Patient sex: M
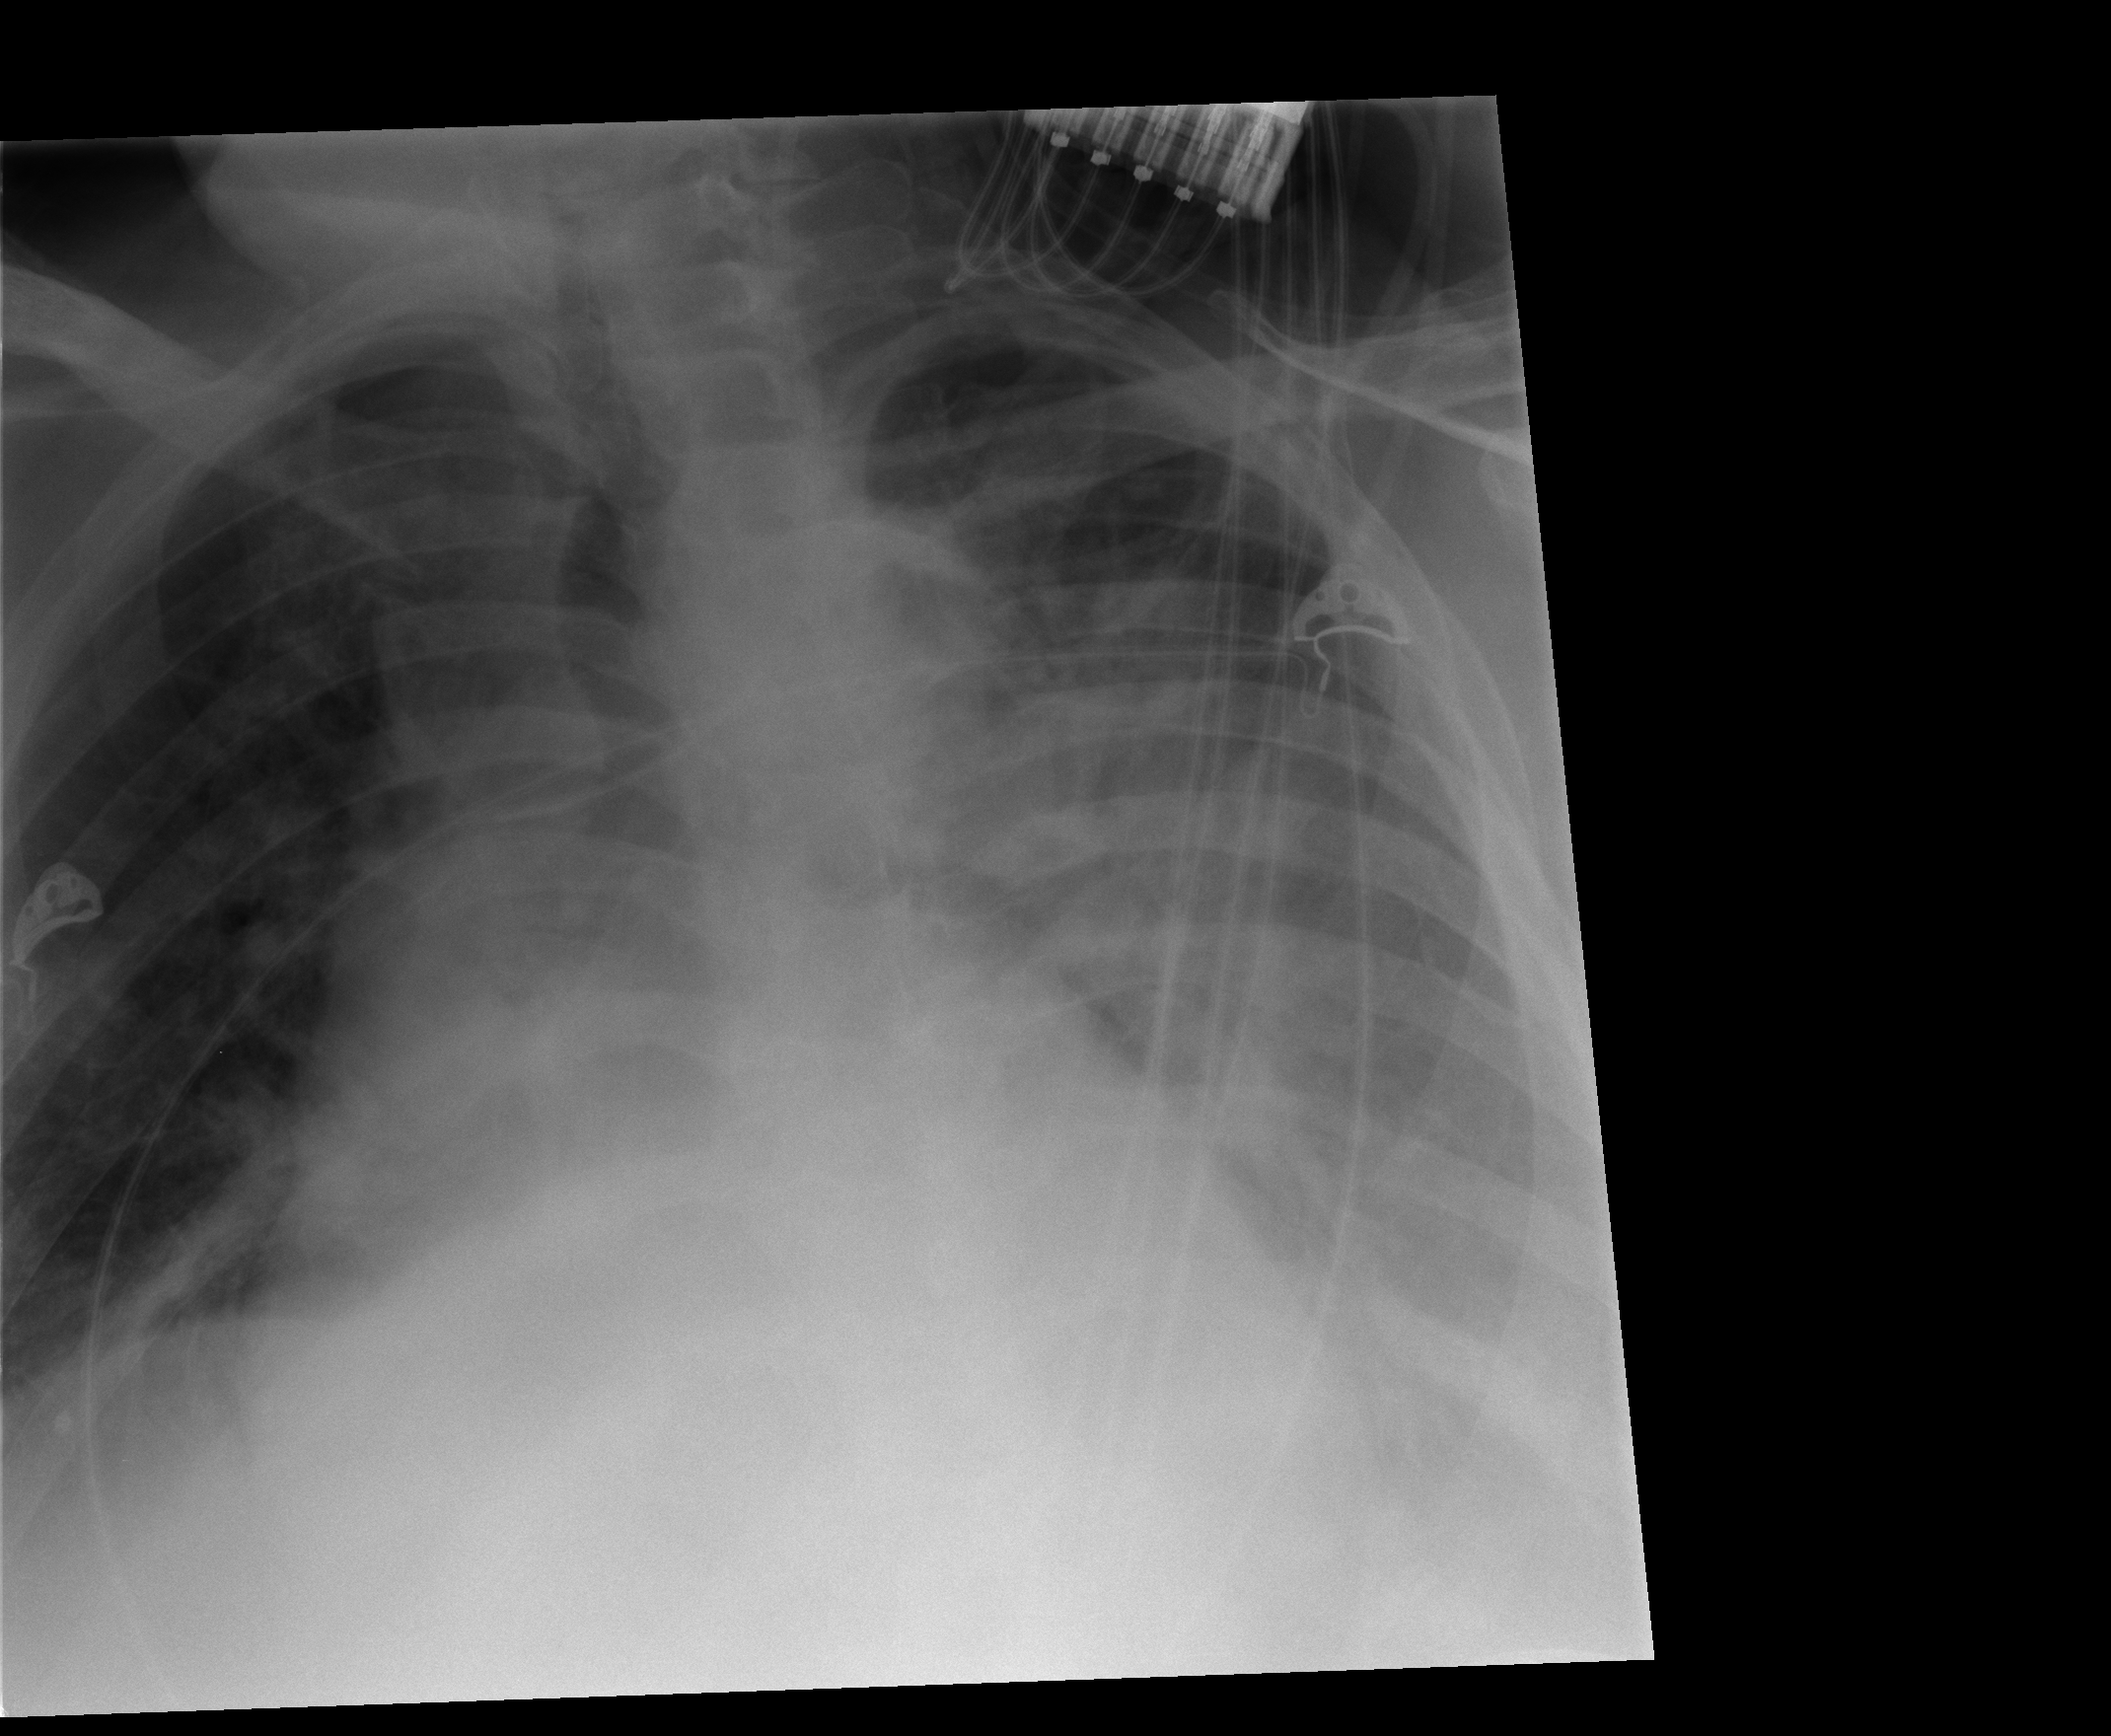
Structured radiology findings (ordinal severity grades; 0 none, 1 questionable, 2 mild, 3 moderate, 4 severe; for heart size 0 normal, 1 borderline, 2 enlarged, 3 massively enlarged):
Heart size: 2
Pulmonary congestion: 0
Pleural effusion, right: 2
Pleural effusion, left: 2
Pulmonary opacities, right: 1
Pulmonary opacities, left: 1
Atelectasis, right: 2
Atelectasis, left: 2